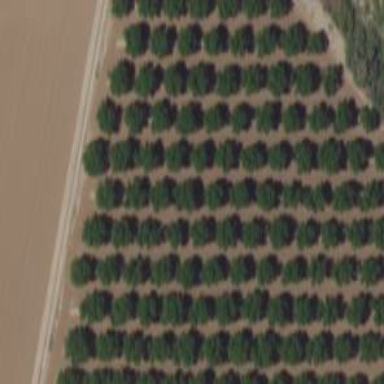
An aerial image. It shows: Orchard.